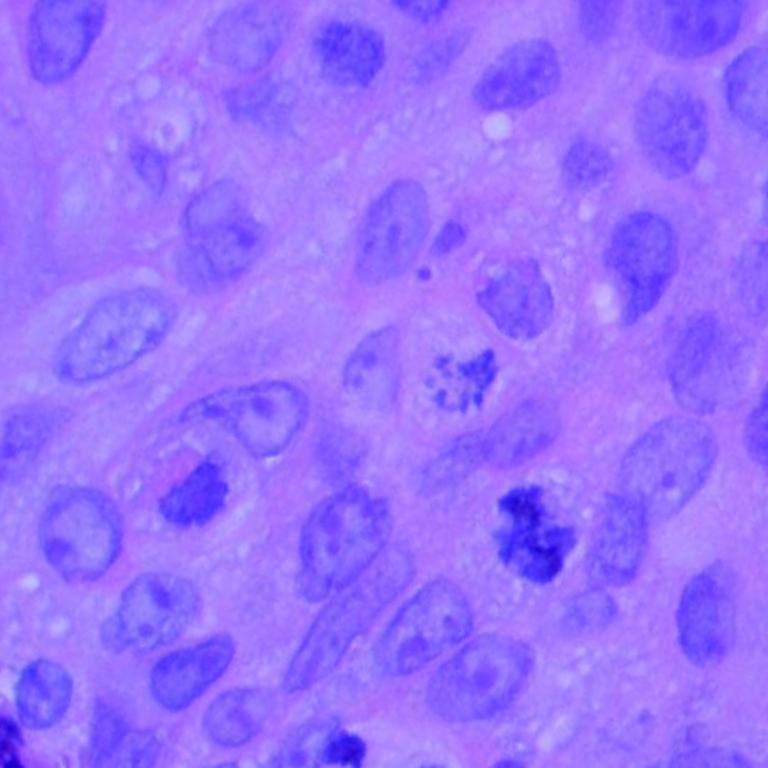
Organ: lung
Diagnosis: squamous carcinomas